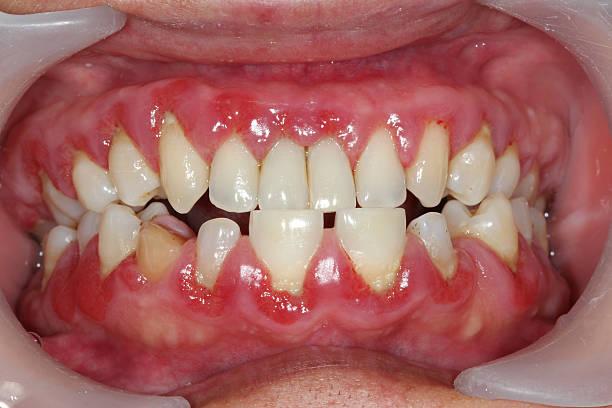
Condition: Gingivitis